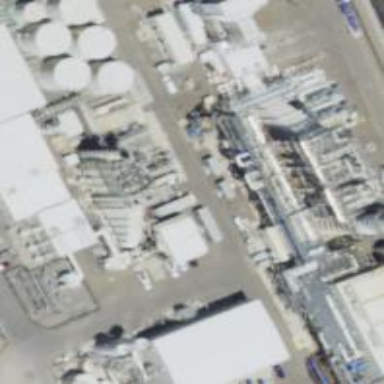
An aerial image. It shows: Industrial area with power plant.